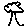
Label: tree